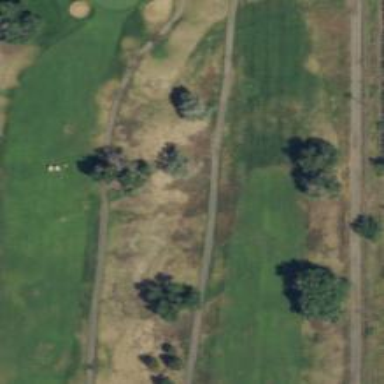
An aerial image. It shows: Service road designed for golf carts indicated as golf cart path.